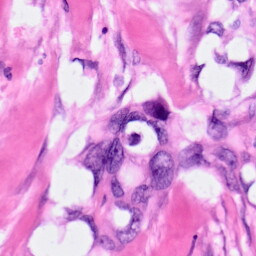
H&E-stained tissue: Pancreatic